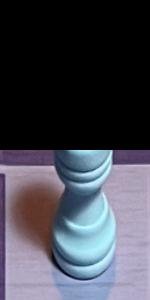
Label: Rook_White